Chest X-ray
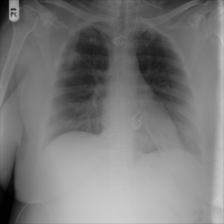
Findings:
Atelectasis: negative
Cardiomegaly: negative
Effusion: negative
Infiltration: negative
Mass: negative
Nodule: negative
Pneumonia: negative
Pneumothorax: negative
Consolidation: negative
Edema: negative
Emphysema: negative
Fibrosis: negative
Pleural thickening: negative
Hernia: negative